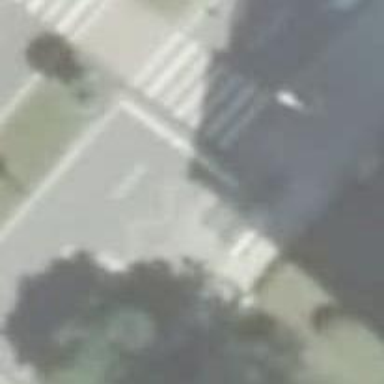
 serving as platform for public transportation."